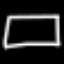
Label: bed